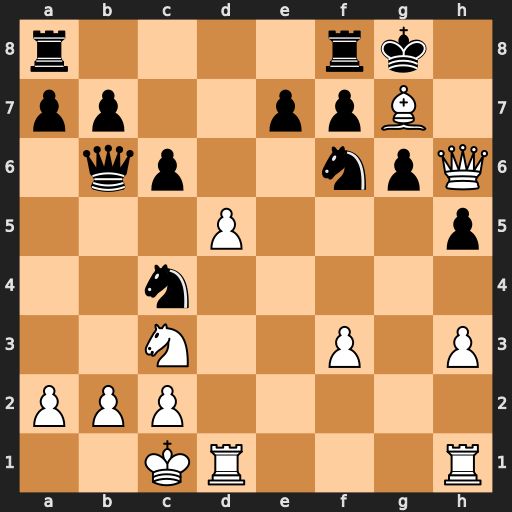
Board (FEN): r4rk1/pp2ppB1/1qp2npQ/3P3p/2n5/2N2P1P/PPP5/2KR3R
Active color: w
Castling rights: -
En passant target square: -
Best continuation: Qh8#